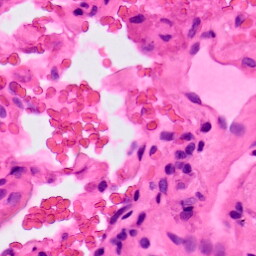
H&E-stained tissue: Lung